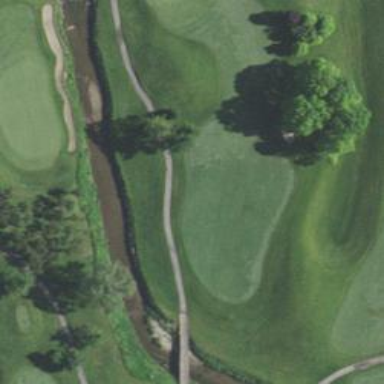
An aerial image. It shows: Golf hole.